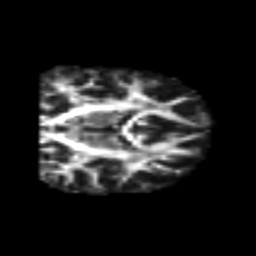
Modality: FA
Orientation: coronal
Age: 25
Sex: male
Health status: healthy